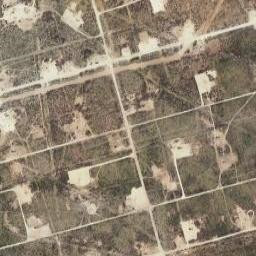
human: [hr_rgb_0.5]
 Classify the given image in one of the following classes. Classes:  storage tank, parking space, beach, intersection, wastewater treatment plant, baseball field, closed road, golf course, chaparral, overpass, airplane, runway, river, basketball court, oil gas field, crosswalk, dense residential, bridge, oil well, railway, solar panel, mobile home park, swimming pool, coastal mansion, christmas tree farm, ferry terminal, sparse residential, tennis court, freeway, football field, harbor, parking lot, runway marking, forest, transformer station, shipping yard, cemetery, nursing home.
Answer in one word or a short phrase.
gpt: oil gas field